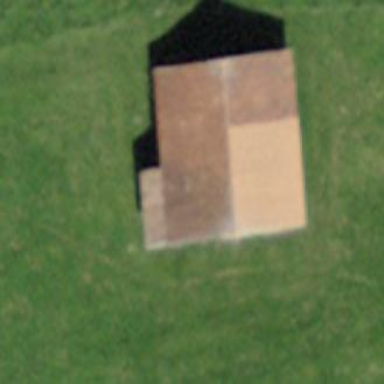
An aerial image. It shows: Barn.